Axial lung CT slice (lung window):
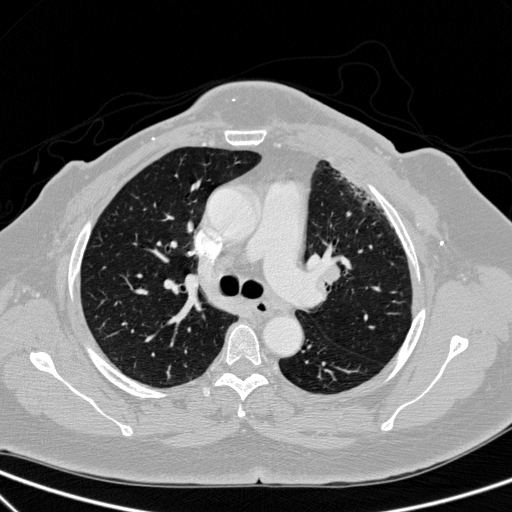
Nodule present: no